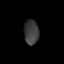
Tissue: lung
Cell type: T cells
Senescence score: 0.1836
Nuclear area (px): 356
Mean DAPI intensity: 59.795